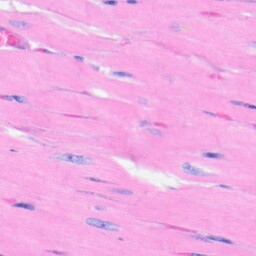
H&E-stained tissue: Heart